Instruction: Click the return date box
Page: home
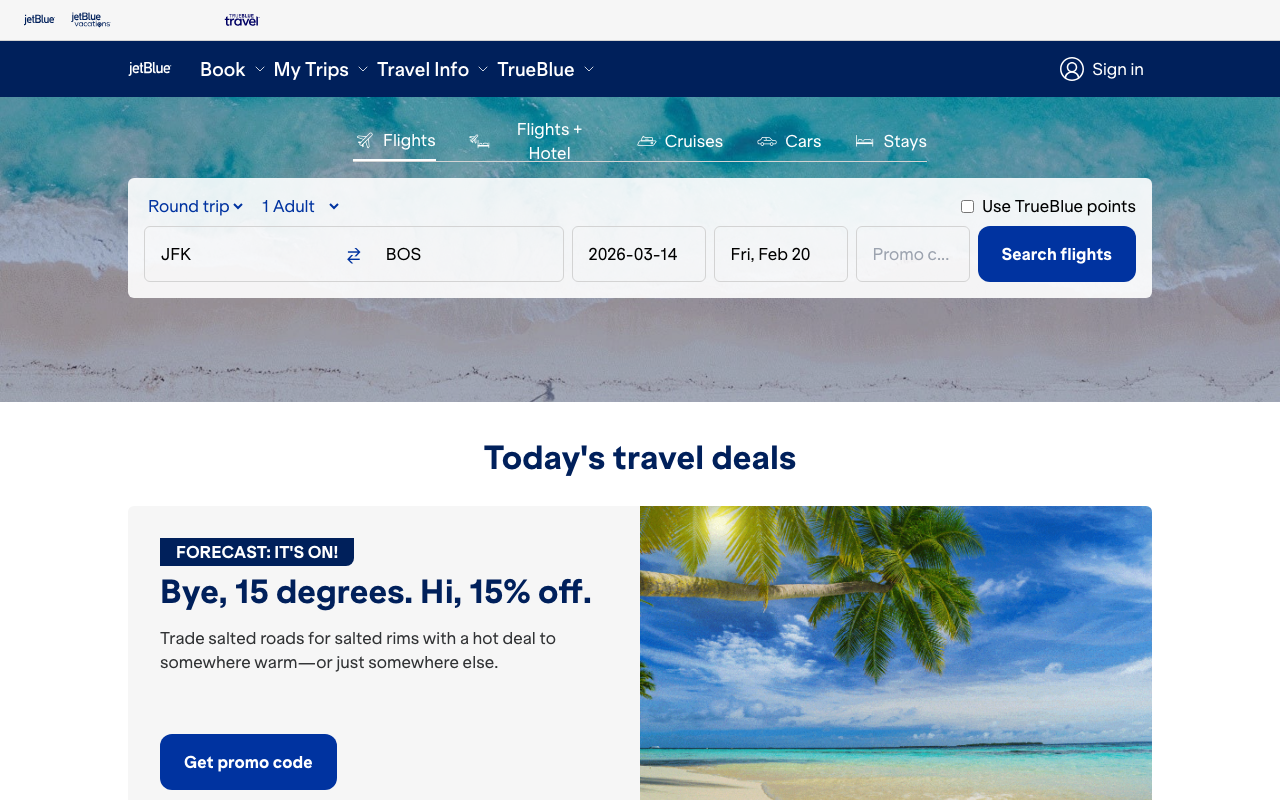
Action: click